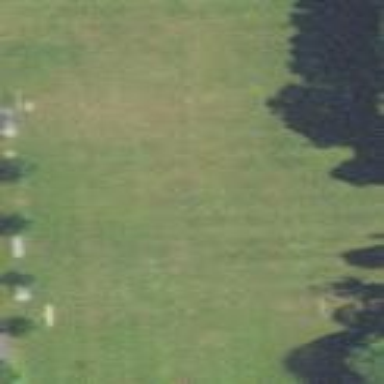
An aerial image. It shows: Soccer pitch for leisureland activities.